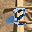
Label: 2